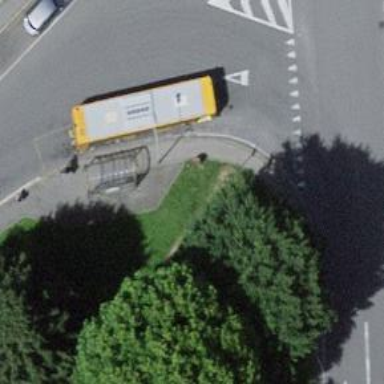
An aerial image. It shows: Post box.